Interaction volume radius: 10 \u00c5
Interaction volume height: 25 \u00c5
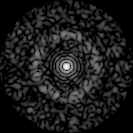
Disorder parameter: 0.8428